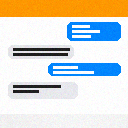
Screen state: on